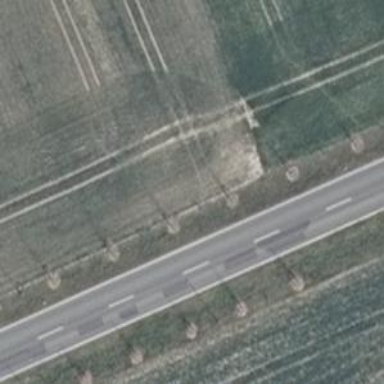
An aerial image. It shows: Secondary road with asphalt surface.